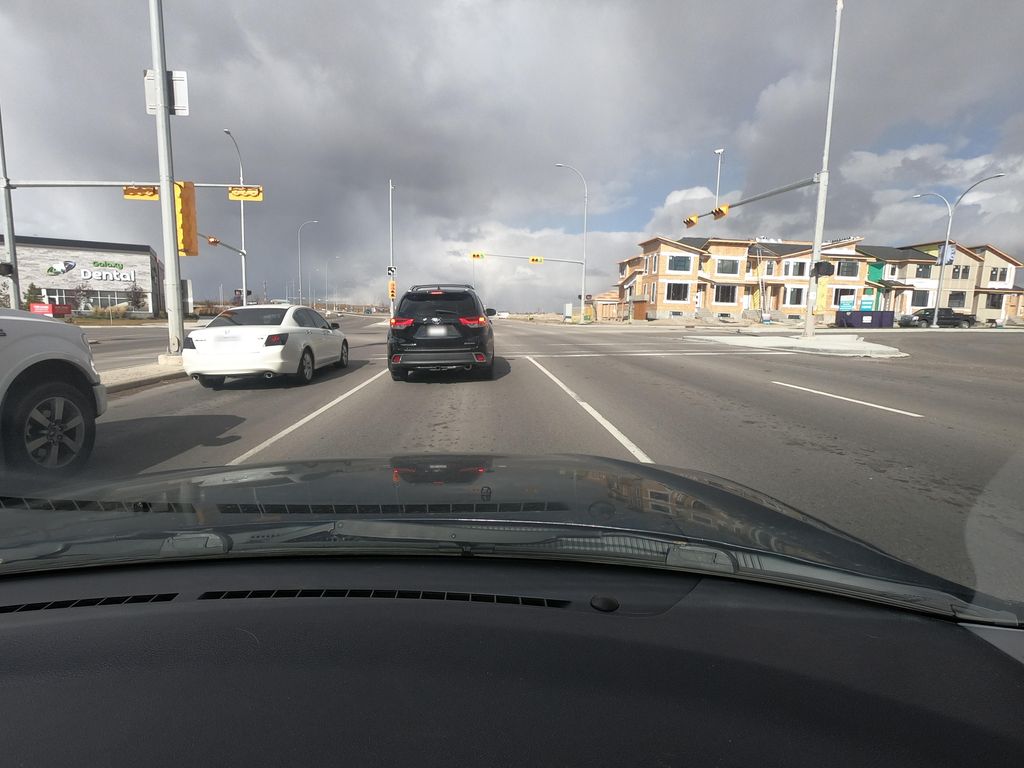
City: calgary